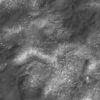
Label: not_dusty